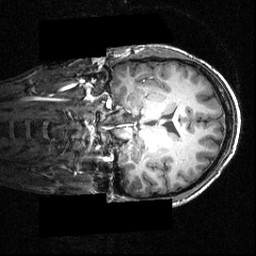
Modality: T1w
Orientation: coronal
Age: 24
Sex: male
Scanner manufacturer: siemens
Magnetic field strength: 3.951 T
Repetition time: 1.5 s
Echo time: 0.00335 s